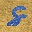
Label: 8